Field crop: maize
Growth stage: 1
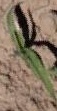
Species: maize